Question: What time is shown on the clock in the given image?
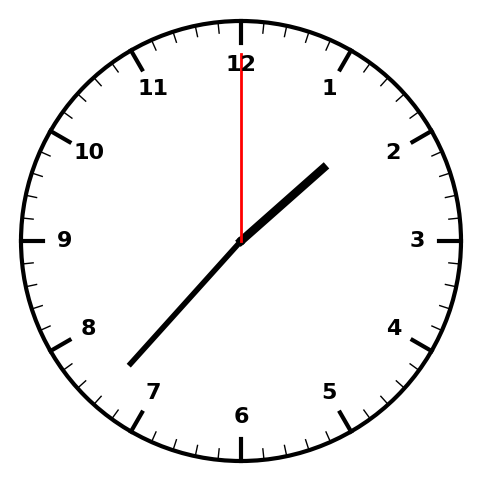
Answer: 01:37:00